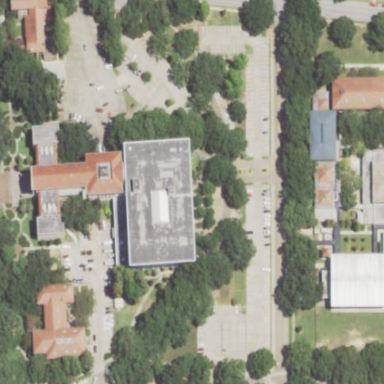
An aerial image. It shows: University building.